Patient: sex M, age 19
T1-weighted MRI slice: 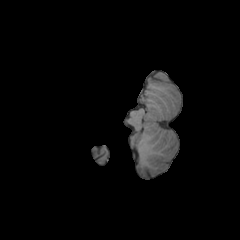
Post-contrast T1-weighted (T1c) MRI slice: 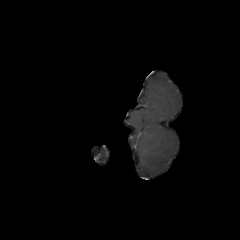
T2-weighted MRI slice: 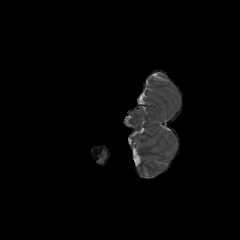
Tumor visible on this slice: no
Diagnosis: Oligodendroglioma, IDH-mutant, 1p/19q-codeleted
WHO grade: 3